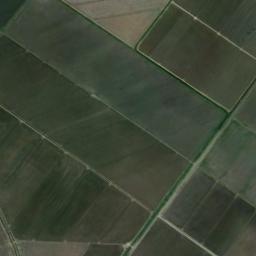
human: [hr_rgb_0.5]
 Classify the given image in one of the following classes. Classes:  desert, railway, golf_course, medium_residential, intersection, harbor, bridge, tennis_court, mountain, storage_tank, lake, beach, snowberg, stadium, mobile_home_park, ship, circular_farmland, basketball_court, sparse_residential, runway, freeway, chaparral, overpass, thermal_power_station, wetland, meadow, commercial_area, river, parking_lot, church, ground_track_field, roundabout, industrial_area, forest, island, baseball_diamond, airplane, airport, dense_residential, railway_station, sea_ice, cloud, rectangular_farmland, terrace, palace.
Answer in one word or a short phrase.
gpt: rectangular_farmland